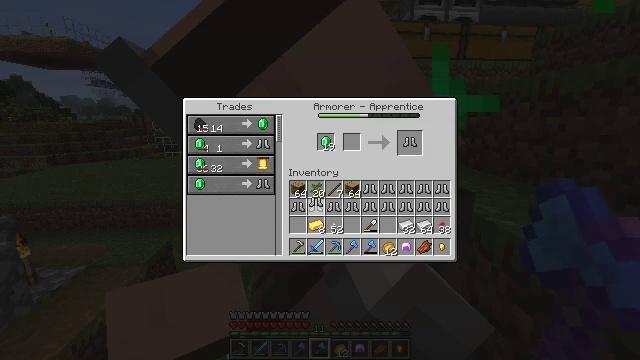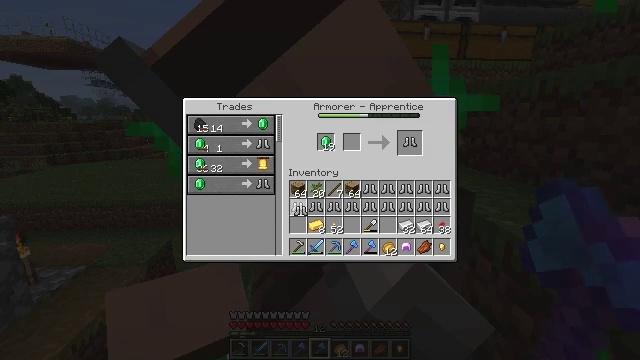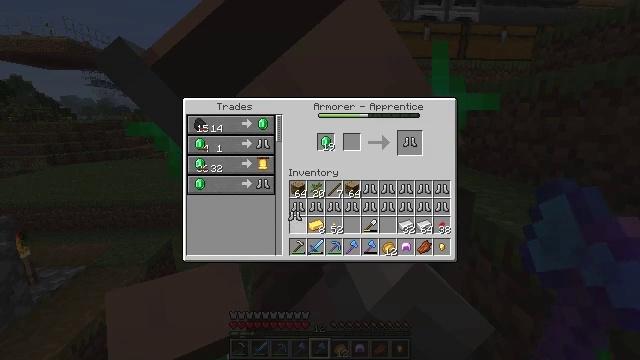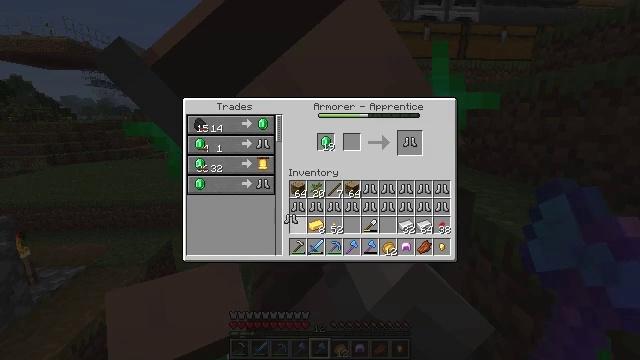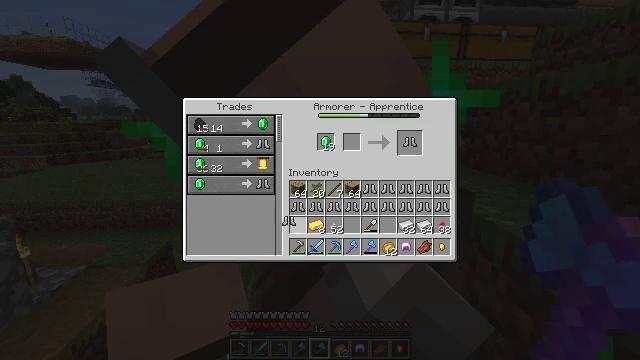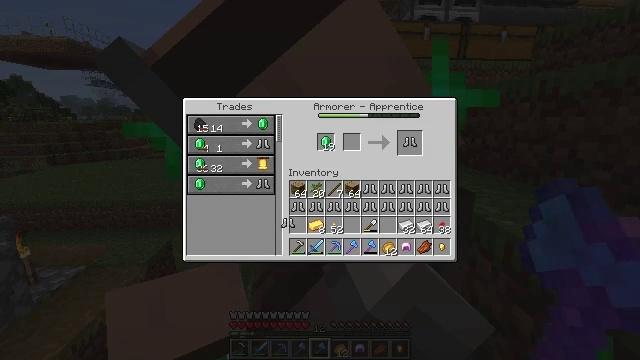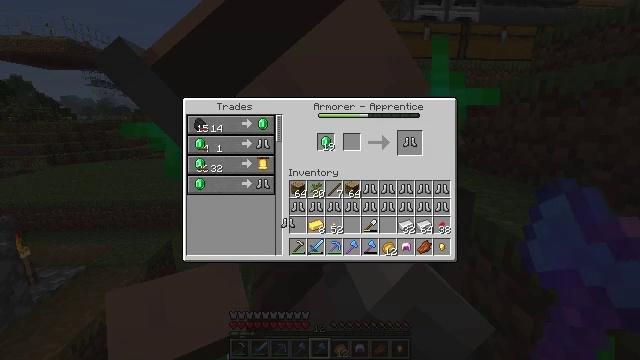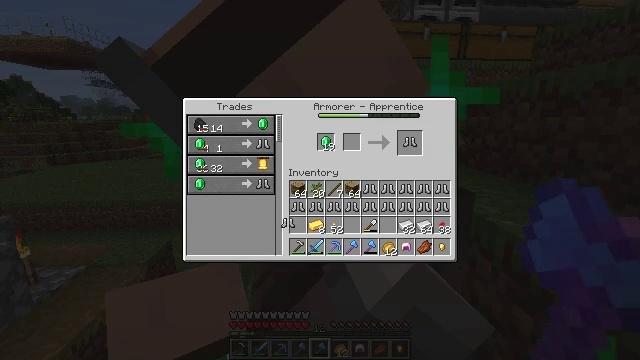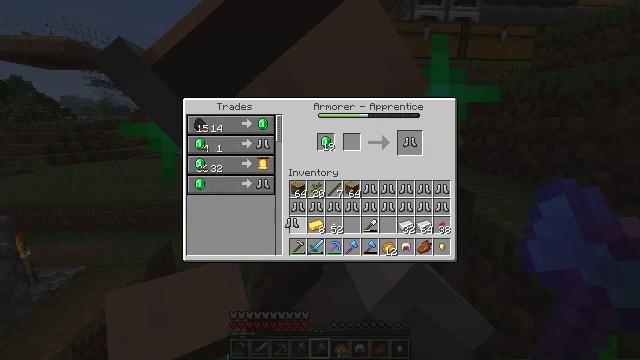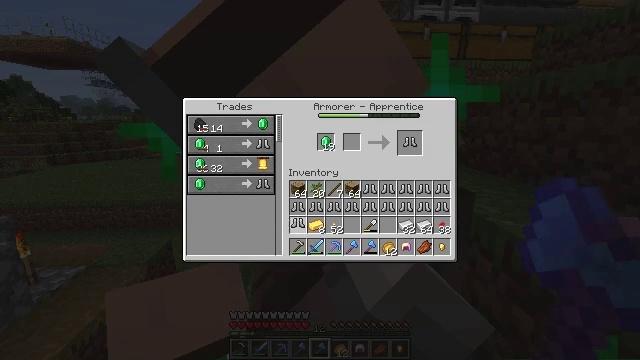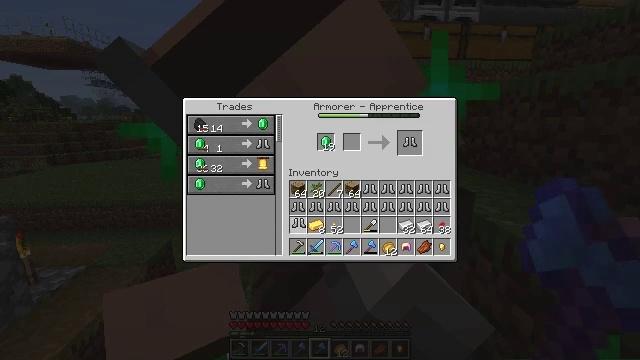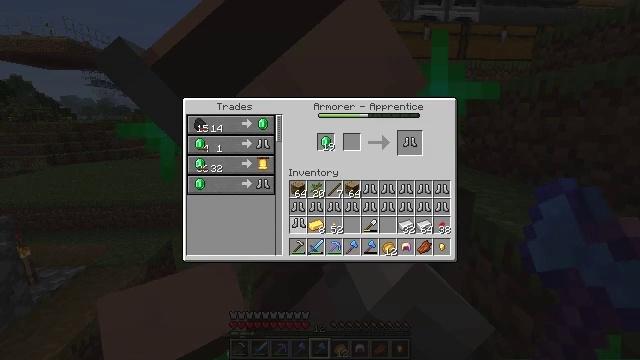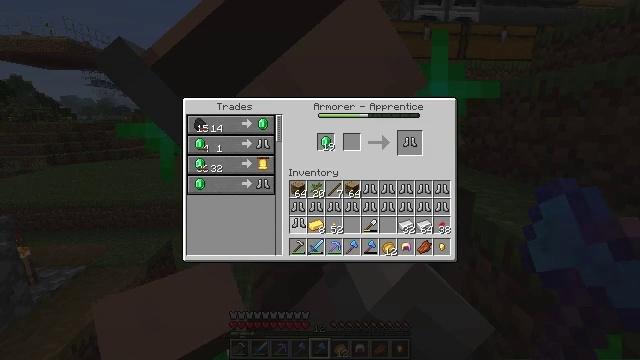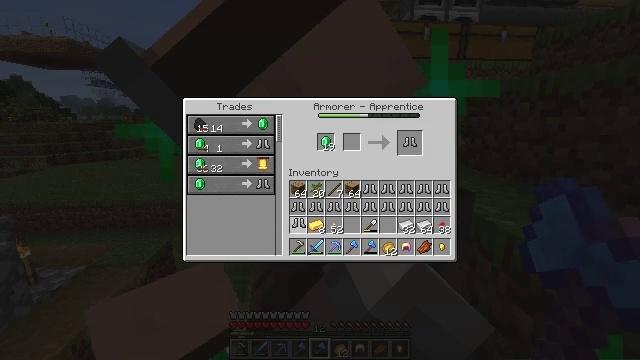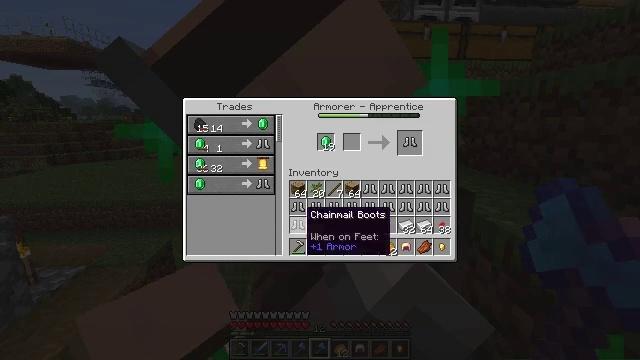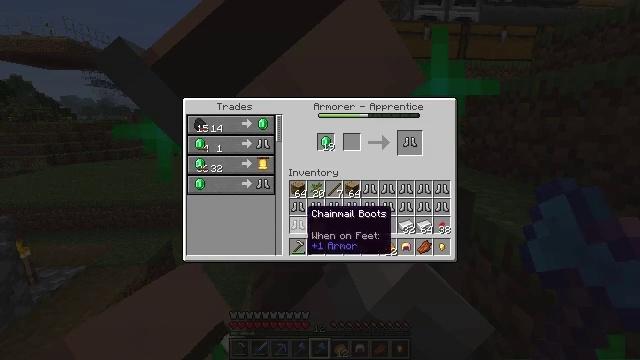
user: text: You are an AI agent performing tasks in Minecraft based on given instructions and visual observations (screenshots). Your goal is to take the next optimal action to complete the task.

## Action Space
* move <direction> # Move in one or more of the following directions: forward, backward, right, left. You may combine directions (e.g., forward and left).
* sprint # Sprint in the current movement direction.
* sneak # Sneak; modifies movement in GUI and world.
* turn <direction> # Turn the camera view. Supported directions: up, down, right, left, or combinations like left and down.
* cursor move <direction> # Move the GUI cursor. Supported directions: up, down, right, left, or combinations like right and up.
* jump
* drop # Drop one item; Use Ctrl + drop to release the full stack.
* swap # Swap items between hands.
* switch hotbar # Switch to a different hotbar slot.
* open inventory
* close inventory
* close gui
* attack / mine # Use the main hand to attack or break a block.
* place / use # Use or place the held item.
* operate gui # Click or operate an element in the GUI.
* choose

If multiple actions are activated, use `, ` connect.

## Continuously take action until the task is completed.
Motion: motion action
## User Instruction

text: Combine materials at a crafting table to make chainmail boots.
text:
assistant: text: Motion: cursor move left and down
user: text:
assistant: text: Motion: no_op
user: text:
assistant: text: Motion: no_op
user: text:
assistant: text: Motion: no_op
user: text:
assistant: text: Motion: no_op
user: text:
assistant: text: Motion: no_op
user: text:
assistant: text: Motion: no_op
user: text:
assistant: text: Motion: no_op
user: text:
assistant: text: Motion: no_op
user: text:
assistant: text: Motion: no_op
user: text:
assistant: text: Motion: operate gui
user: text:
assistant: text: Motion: operate gui
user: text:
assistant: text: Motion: operate gui
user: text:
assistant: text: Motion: no_op
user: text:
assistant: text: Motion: no_op
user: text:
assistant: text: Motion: cursor move right
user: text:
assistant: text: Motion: cursor move right and up
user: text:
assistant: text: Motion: cursor move right and up
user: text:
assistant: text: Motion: cursor move right and up
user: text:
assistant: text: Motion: cursor move right and up
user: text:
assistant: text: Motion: no_op
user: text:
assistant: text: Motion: no_op
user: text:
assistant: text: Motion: no_op
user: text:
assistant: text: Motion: no_op
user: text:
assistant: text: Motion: no_op
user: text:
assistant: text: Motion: no_op
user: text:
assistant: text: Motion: no_op
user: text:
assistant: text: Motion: operate gui
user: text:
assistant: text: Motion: operate gui
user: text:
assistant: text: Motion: cursor move left and down